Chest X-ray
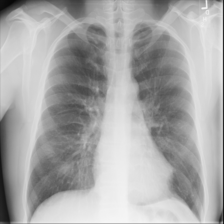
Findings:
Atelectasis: negative
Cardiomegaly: negative
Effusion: negative
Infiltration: negative
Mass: negative
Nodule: negative
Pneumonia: negative
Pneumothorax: negative
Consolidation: negative
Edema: negative
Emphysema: negative
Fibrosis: negative
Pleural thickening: negative
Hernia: negative